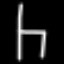
Label: chair